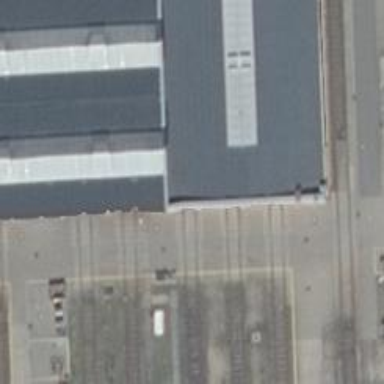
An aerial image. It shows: Signal on the railway located in the track.